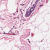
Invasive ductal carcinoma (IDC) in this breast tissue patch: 0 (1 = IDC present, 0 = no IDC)